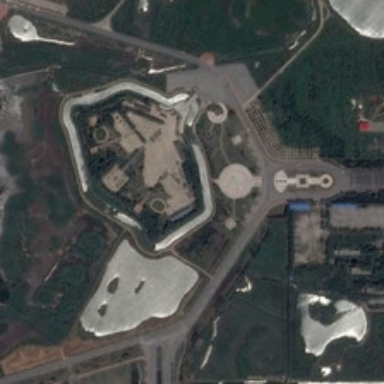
Many green trees are in a park .